Field crop: maize
Growth stage: 2
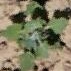
Species: chenopodium